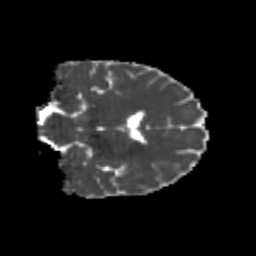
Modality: MD
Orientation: coronal
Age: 22
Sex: female
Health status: healthy
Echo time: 0.074 s